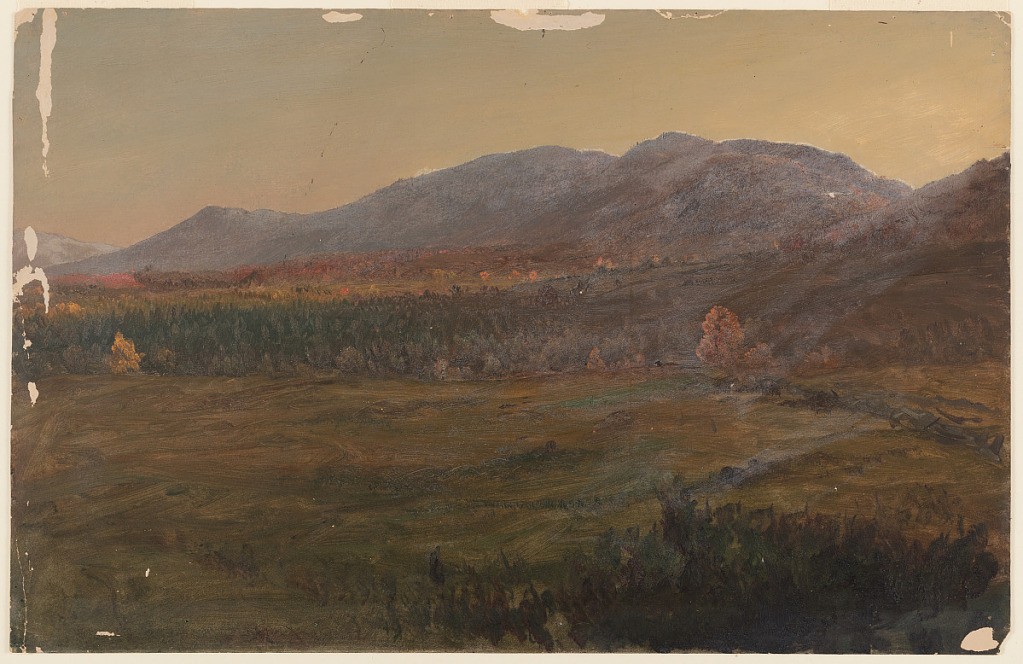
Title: Autumn Mountains, Vermont
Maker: Frederic Edwin Church, American, 1826–1900
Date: probably 1873–74
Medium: Brush and oil, graphite on thin paperboard
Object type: Drawing
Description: Landscape sketch showing a view looking obliquely at mountain range in Vermont during an autumn sunset. A rolling field fills the foreground before giving way to a densely wooded area tinged with yellow autumn colors in the middle distance. In the background, a rugged mountain range extends across the horizon beneath a warm evening sky.